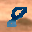
Label: 8